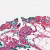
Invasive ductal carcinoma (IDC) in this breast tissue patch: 0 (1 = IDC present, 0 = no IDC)